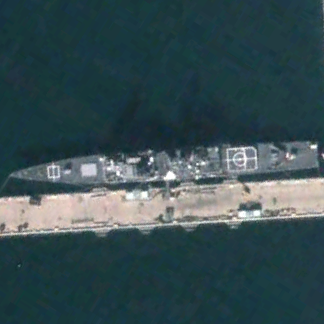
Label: cruiser